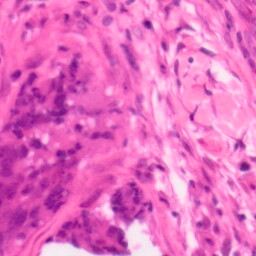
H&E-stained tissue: Colon